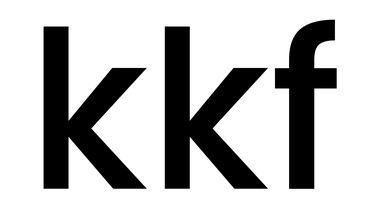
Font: Poppins-Medium